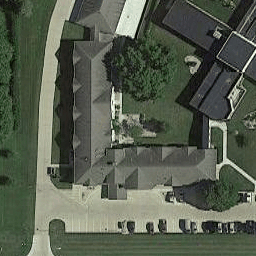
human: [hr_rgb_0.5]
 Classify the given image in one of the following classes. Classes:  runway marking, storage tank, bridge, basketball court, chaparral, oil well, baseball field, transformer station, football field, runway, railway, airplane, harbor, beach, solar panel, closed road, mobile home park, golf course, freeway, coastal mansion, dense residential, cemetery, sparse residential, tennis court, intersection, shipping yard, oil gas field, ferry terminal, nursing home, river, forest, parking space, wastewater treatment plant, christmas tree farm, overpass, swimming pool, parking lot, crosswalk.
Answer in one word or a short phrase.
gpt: nursing home